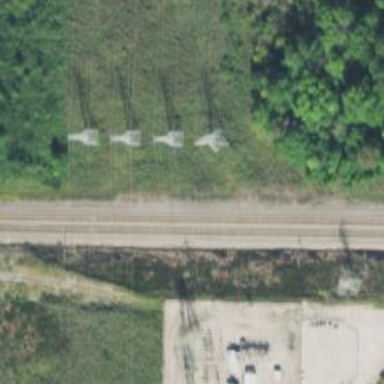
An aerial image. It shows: Lattice structure tower used for power distribution.